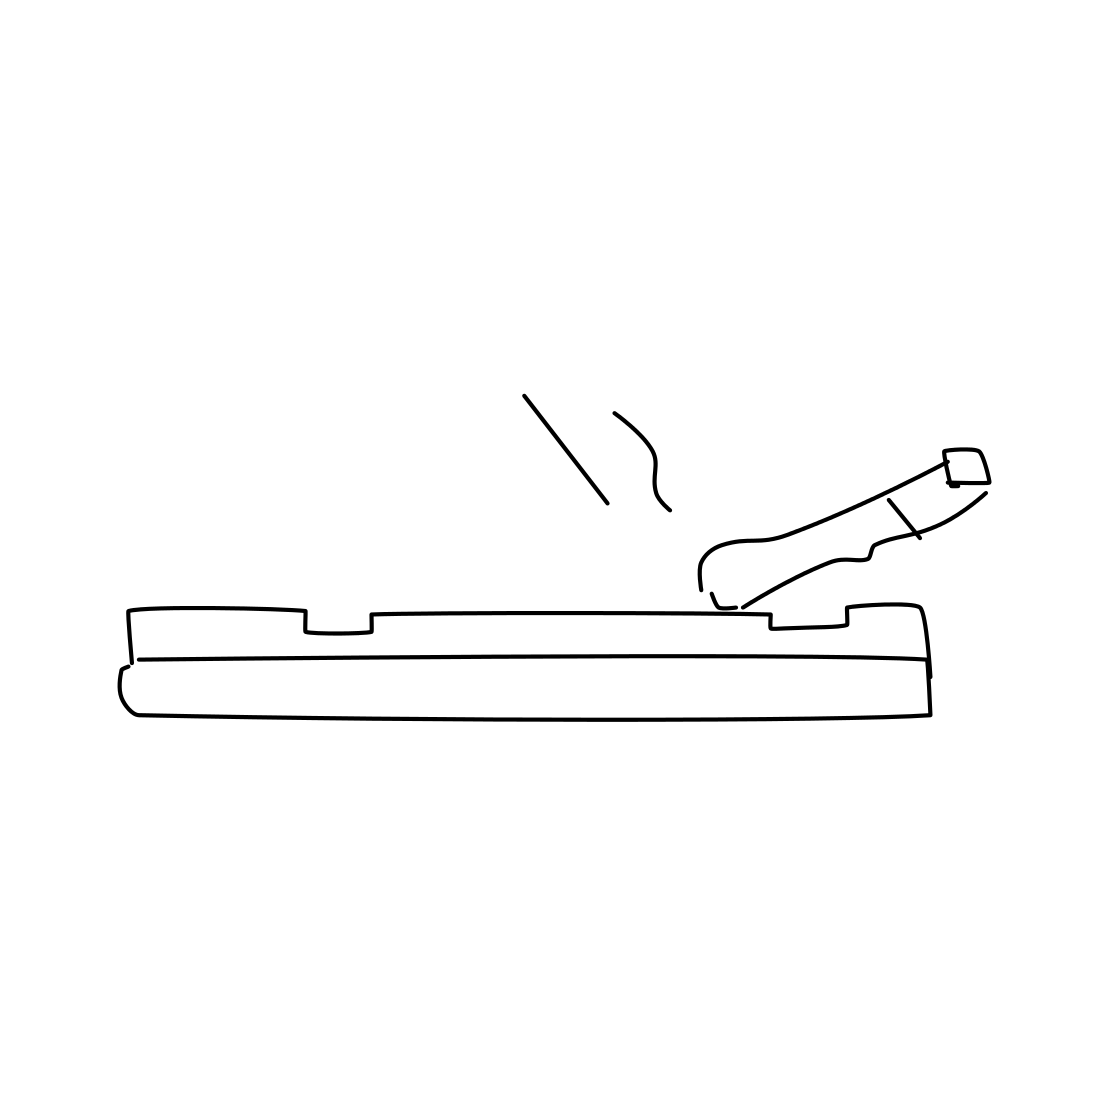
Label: ashtray